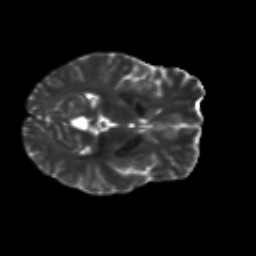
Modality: T2w
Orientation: axial
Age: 27
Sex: male
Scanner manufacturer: siemens
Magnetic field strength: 3 T
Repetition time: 8.6 s
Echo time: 0.095 s